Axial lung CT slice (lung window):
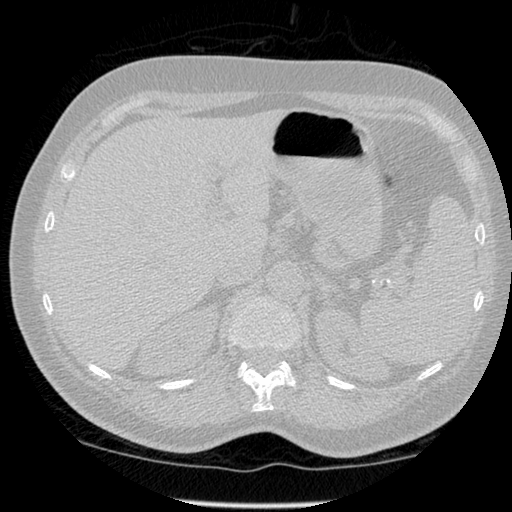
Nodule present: no